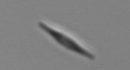
Label: pennate